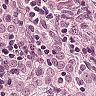
Metastatic tissue present: yes